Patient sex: M
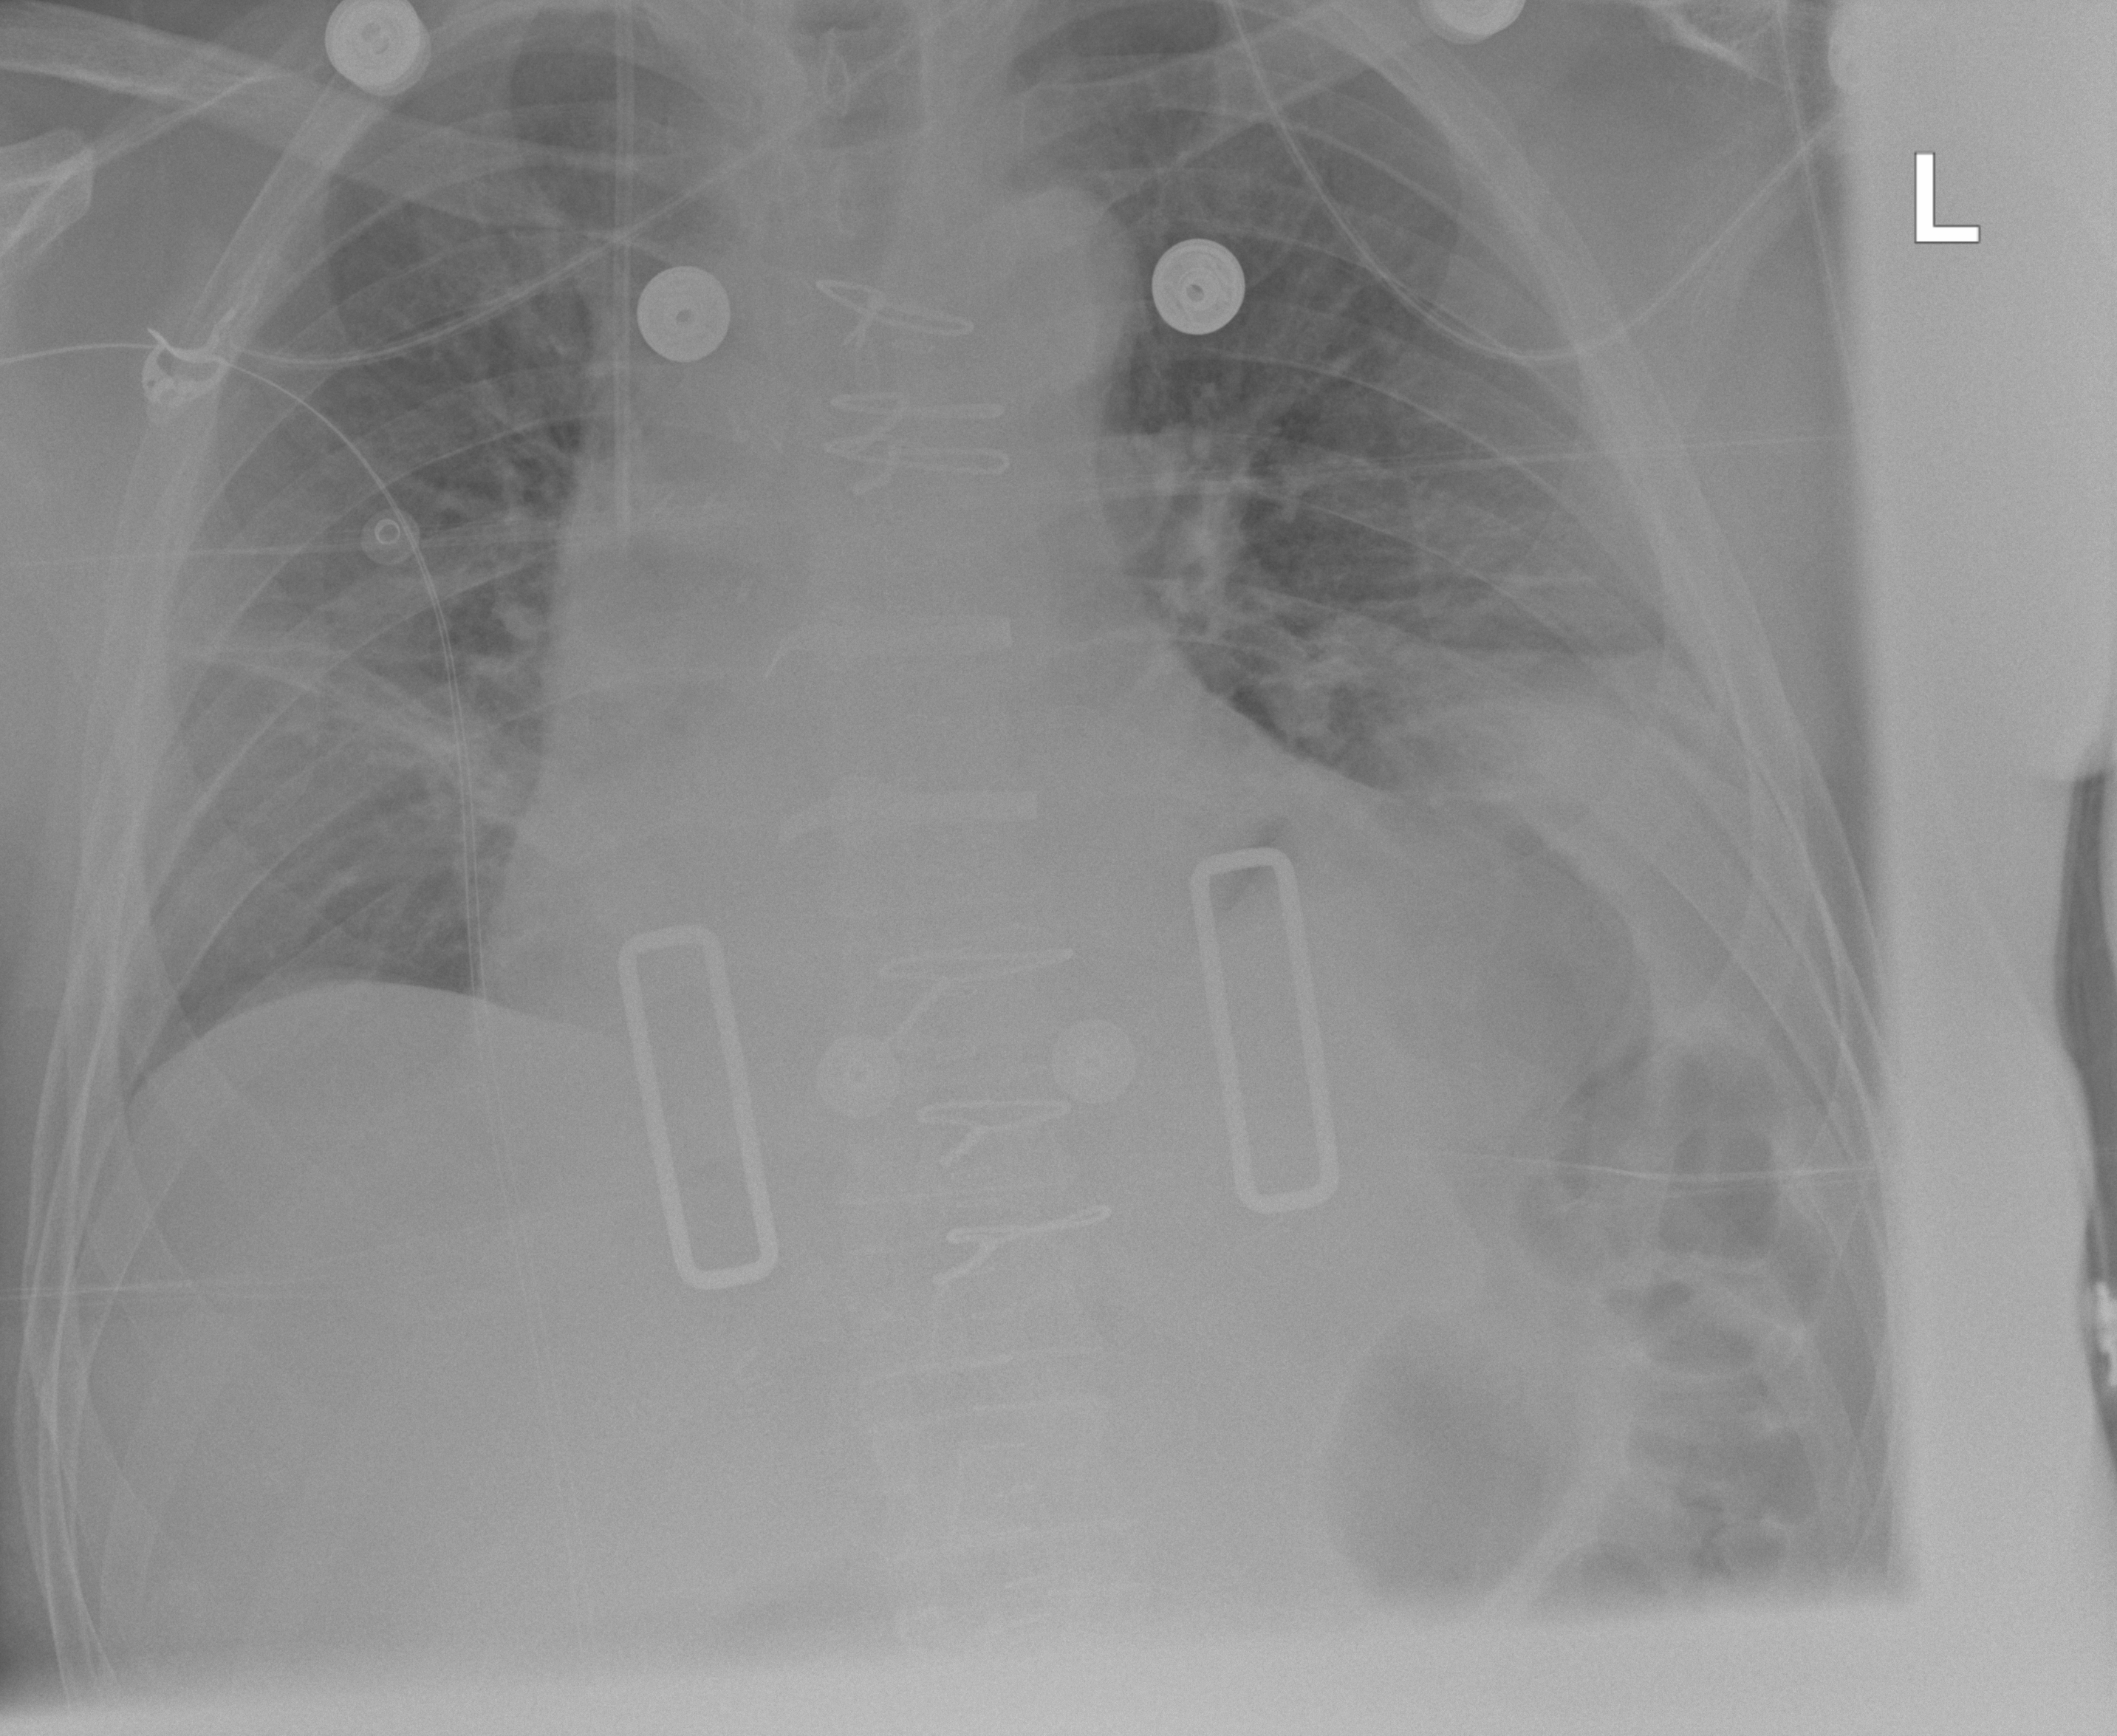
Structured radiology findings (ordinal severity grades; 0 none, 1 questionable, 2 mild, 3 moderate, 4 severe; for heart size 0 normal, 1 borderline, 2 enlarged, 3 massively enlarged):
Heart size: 2
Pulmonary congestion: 2
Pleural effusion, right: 0
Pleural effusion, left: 2
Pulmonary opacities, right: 0
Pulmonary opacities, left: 2
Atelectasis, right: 2
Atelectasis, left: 2